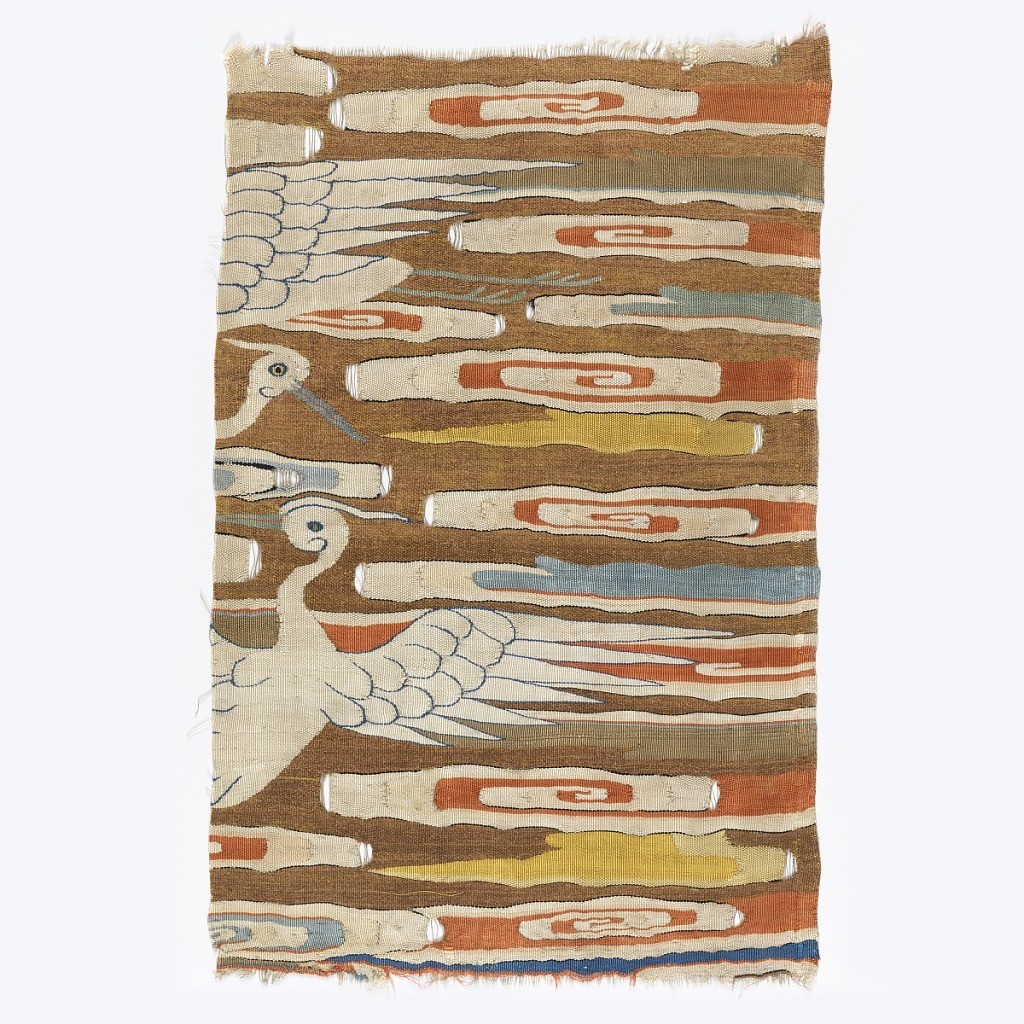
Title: Rank badge
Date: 15th–16th century
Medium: silk Technique: plain weave with discontinuous wefts (tapestry or k'ossu)
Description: Half of a rank badge with parts of two white birds against a cloud background, in shades of blue, orange, yellow, and white on a gold ground.